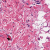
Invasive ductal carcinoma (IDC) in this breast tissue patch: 0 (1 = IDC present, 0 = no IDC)